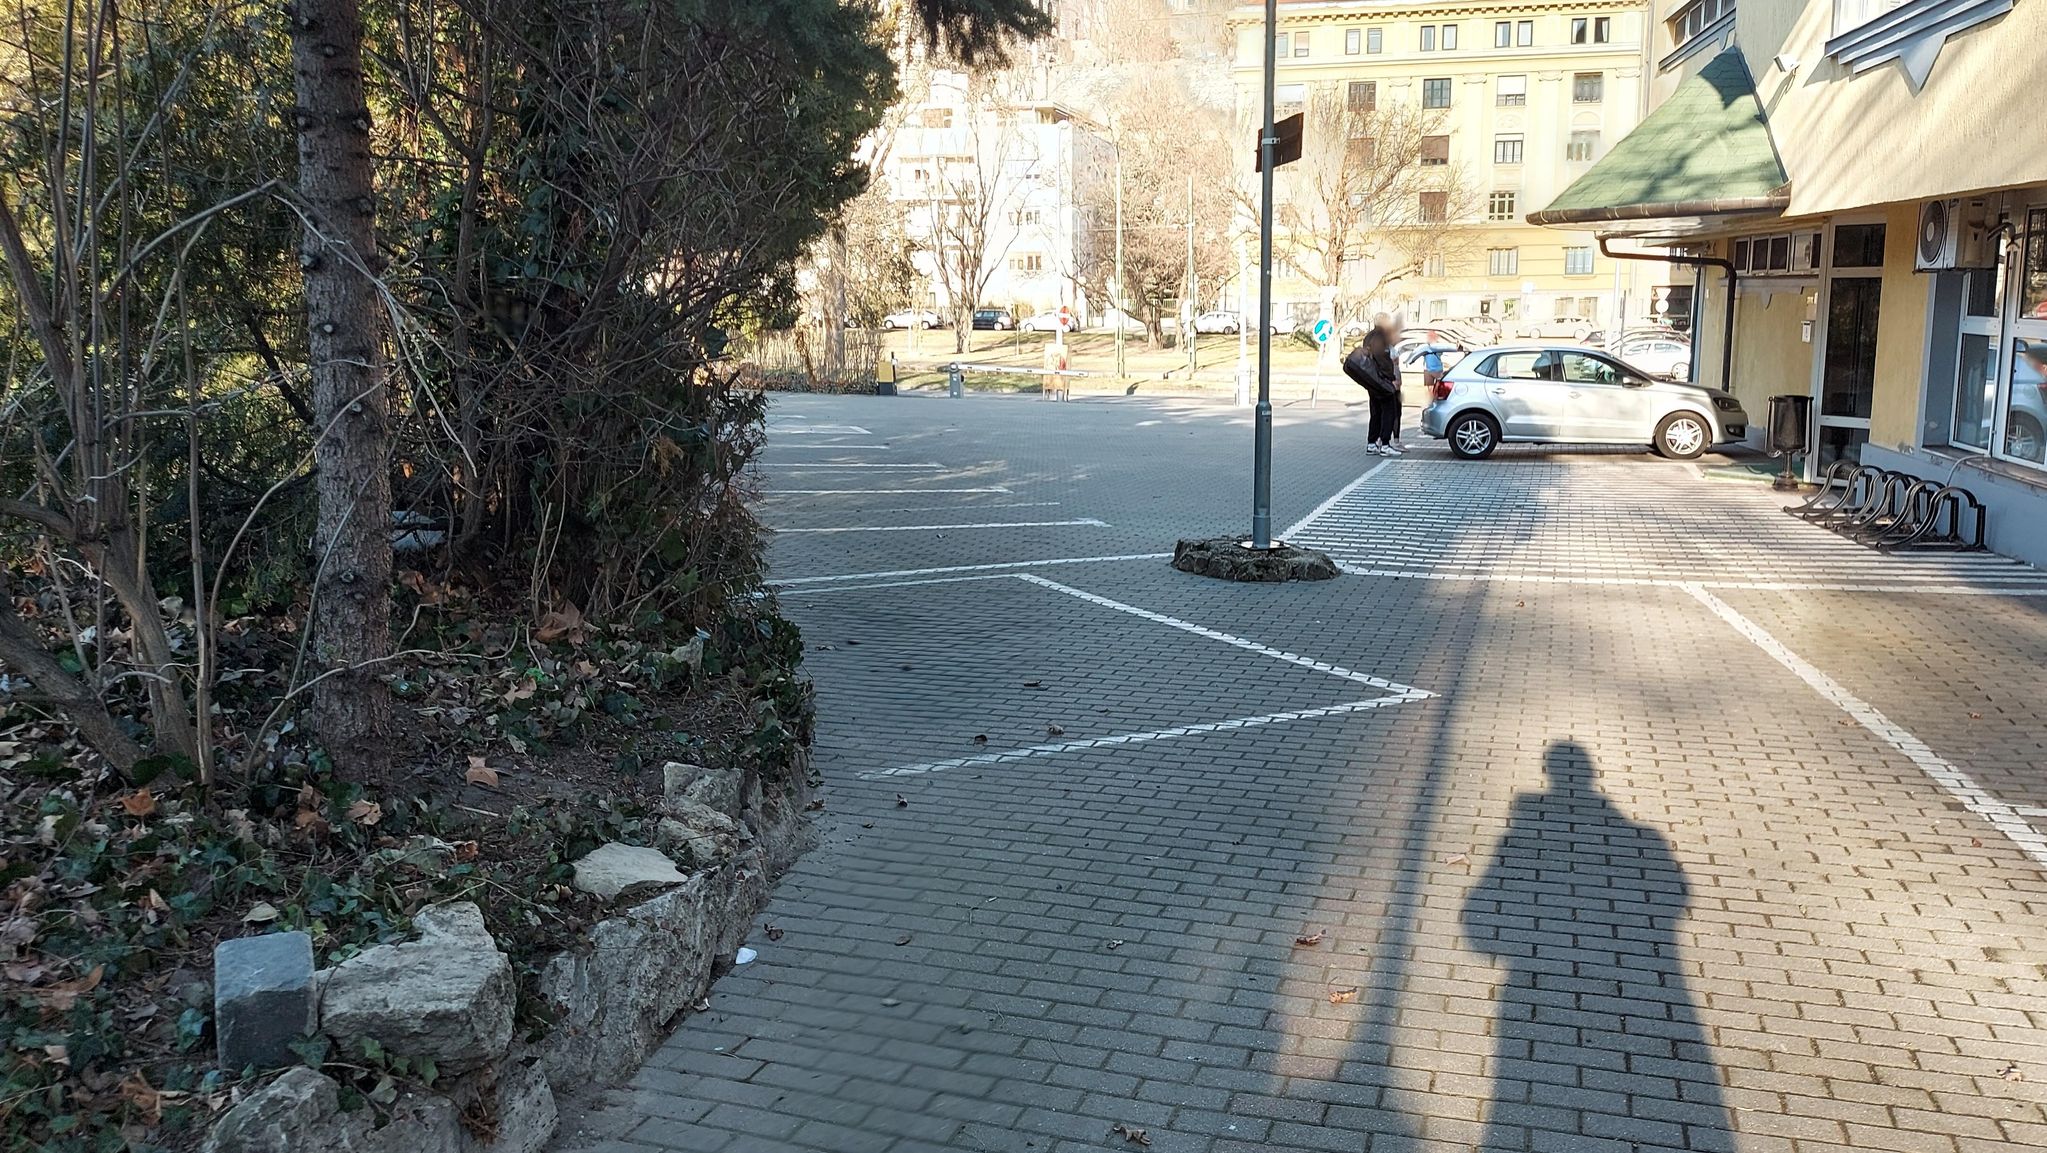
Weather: clear
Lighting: day
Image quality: good
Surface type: walking surface
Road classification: service, steps
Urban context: urban centre
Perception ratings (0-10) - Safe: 5.48, Lively: 5.32, Beautiful: 6.57, Boring: 4.1, Depressing: 6.32, Wealthy: 5.87